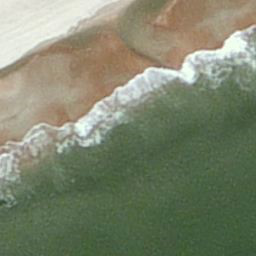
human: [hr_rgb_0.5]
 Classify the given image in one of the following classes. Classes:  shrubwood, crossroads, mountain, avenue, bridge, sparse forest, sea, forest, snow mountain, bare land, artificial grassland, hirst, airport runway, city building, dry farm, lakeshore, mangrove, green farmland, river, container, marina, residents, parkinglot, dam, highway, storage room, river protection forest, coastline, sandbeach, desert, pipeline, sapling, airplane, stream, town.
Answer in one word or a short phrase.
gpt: coastline